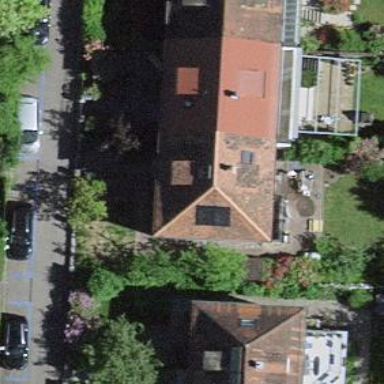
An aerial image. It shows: Terrace building.